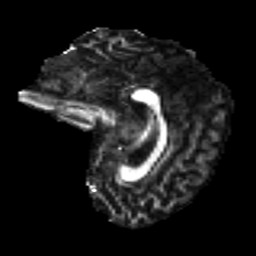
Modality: FA
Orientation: sagittal
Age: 42
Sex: female
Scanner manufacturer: ge
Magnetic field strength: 3 T
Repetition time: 7.8 s
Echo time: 0.0606 s